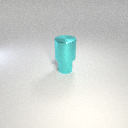
small cyan metal cylinder below large cyan metal cylinder